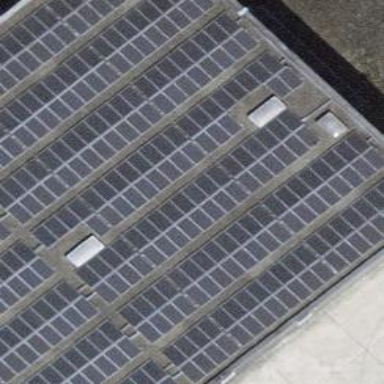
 consisting of solar photovoltaic panels."